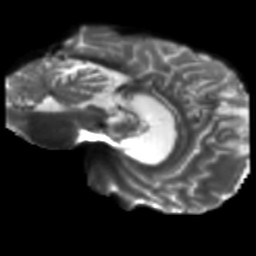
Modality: T2w
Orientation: sagittal
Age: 49
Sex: male
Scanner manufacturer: siemens
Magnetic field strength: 3 T
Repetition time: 5.25 s
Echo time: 0.08 s